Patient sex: M
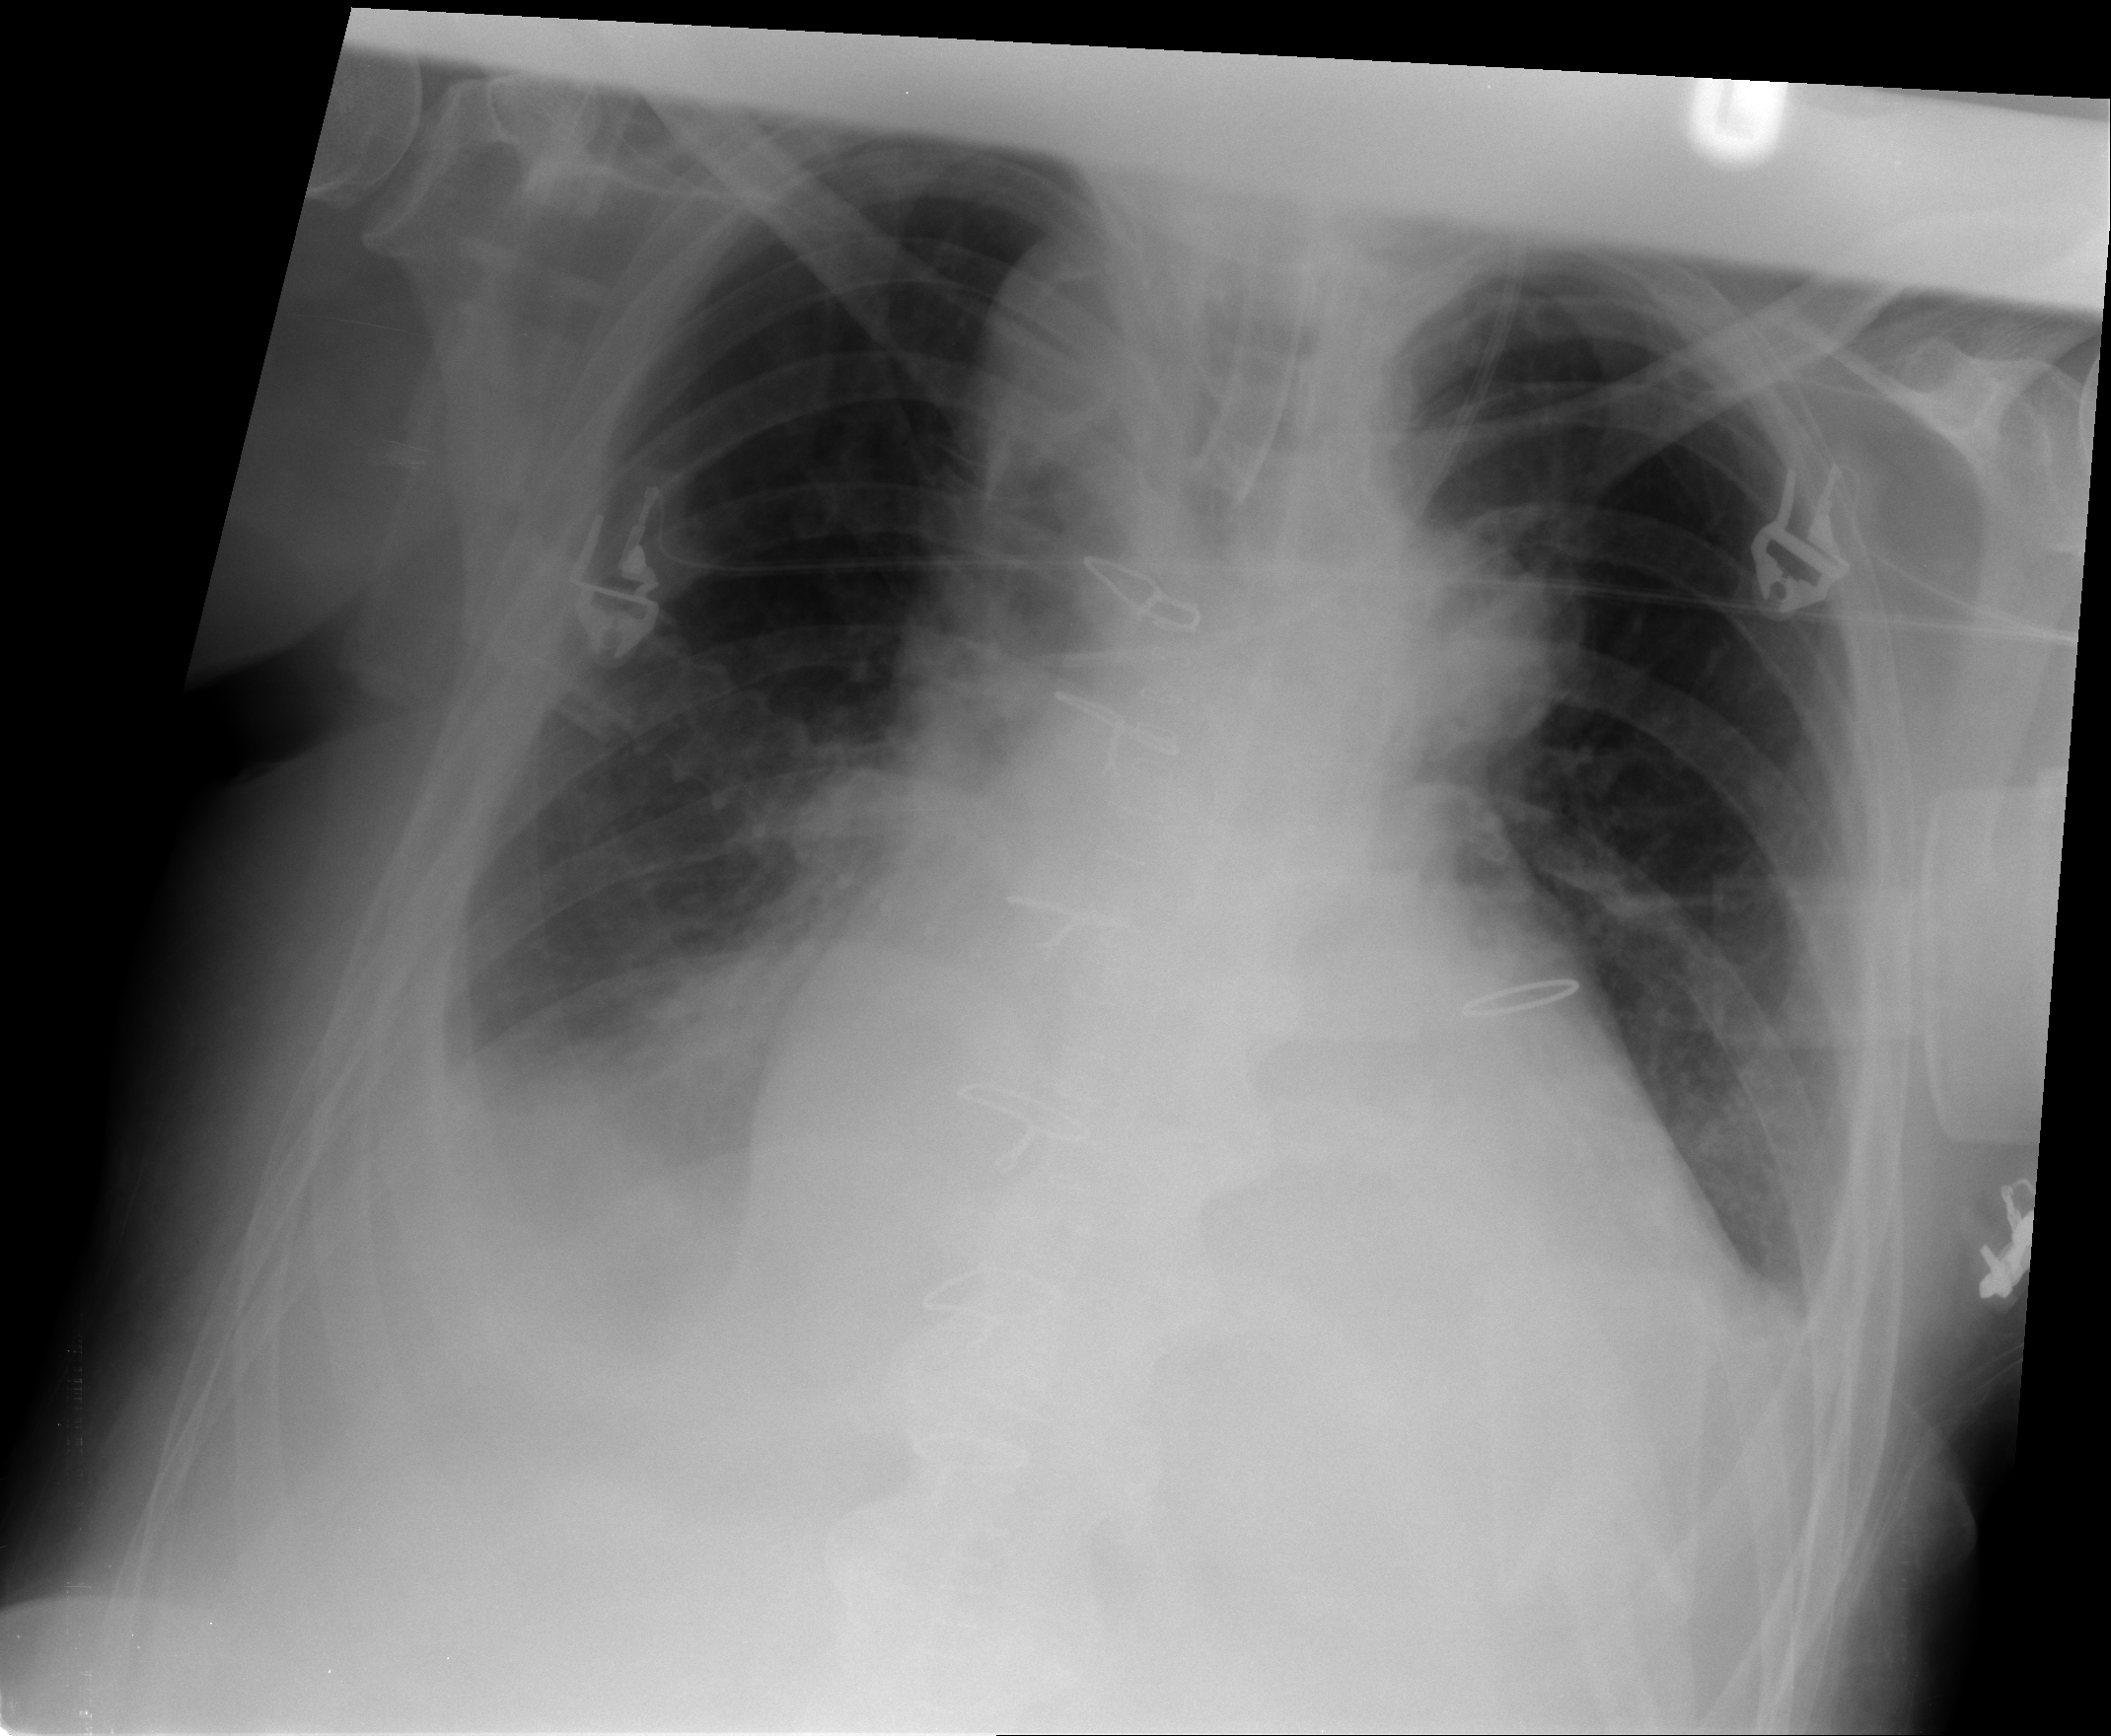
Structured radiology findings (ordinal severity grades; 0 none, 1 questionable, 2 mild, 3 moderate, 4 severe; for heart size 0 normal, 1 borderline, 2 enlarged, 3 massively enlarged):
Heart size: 3
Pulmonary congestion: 2
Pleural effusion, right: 2
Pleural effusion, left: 2
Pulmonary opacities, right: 1
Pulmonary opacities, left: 0
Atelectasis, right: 2
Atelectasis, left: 2